Modality: planning_CT
Slice 58 of 194
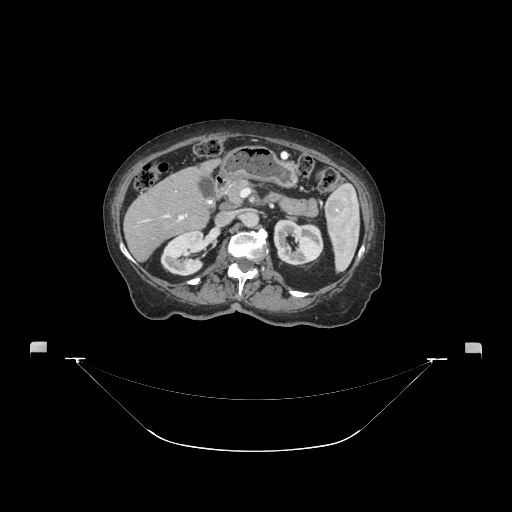